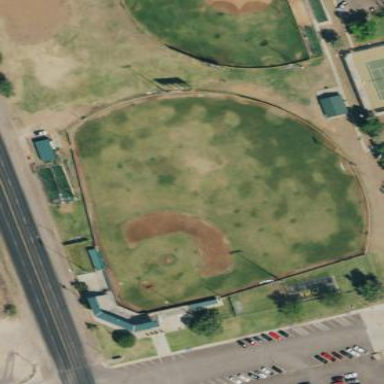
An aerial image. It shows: Baseball pitch for leisure land activities.